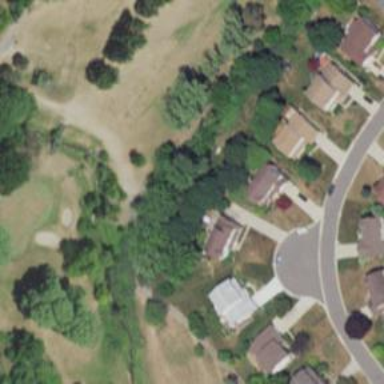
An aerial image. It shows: Pathway for golfing.